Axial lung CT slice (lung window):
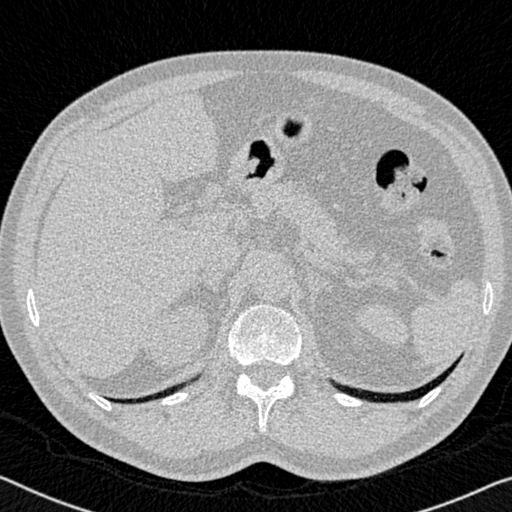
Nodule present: no